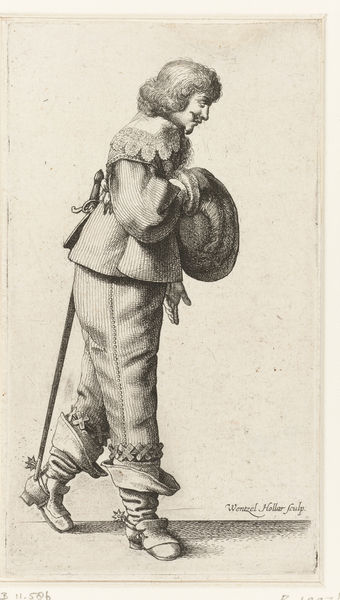
Titel: Staande man maakt een buiging
Künstler: Wenceslaus Hollar
Standort: Amsterdam
Institution: Rijksmuseum
Schlagwörter: mann, weiß, frankreich, haar, hut, profil, schwarz, skizze, zeichnung, hochformat, anzug, bart, hose, schnurrbart, halten, kragen, portrait, haare, locke, locken, reiter, seitlich, schuhe, grafik, graphik, seitenansicht, druck, druckgraphik, schwarzweiss, druckgrafik, stich, schwert, säbel, soldat, degen, stiefel, tracht, mittelalter, gehend, bittsteller, kupferstich, bajonett, schlapphut, verehrer, untertan, galoschen, musketier, geht, 1600, wentzel, musektier, wentzel hollar